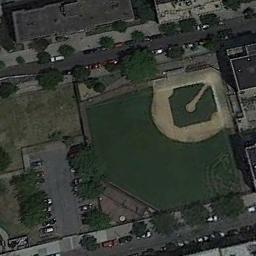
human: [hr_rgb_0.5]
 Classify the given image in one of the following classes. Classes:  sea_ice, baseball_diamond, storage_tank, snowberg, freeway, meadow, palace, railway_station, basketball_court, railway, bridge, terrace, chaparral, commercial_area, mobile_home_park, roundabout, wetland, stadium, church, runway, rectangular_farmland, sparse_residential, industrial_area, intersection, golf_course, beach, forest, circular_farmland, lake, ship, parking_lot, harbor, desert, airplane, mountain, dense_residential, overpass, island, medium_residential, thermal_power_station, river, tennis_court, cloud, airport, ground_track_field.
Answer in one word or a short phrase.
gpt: baseball_diamond